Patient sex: F
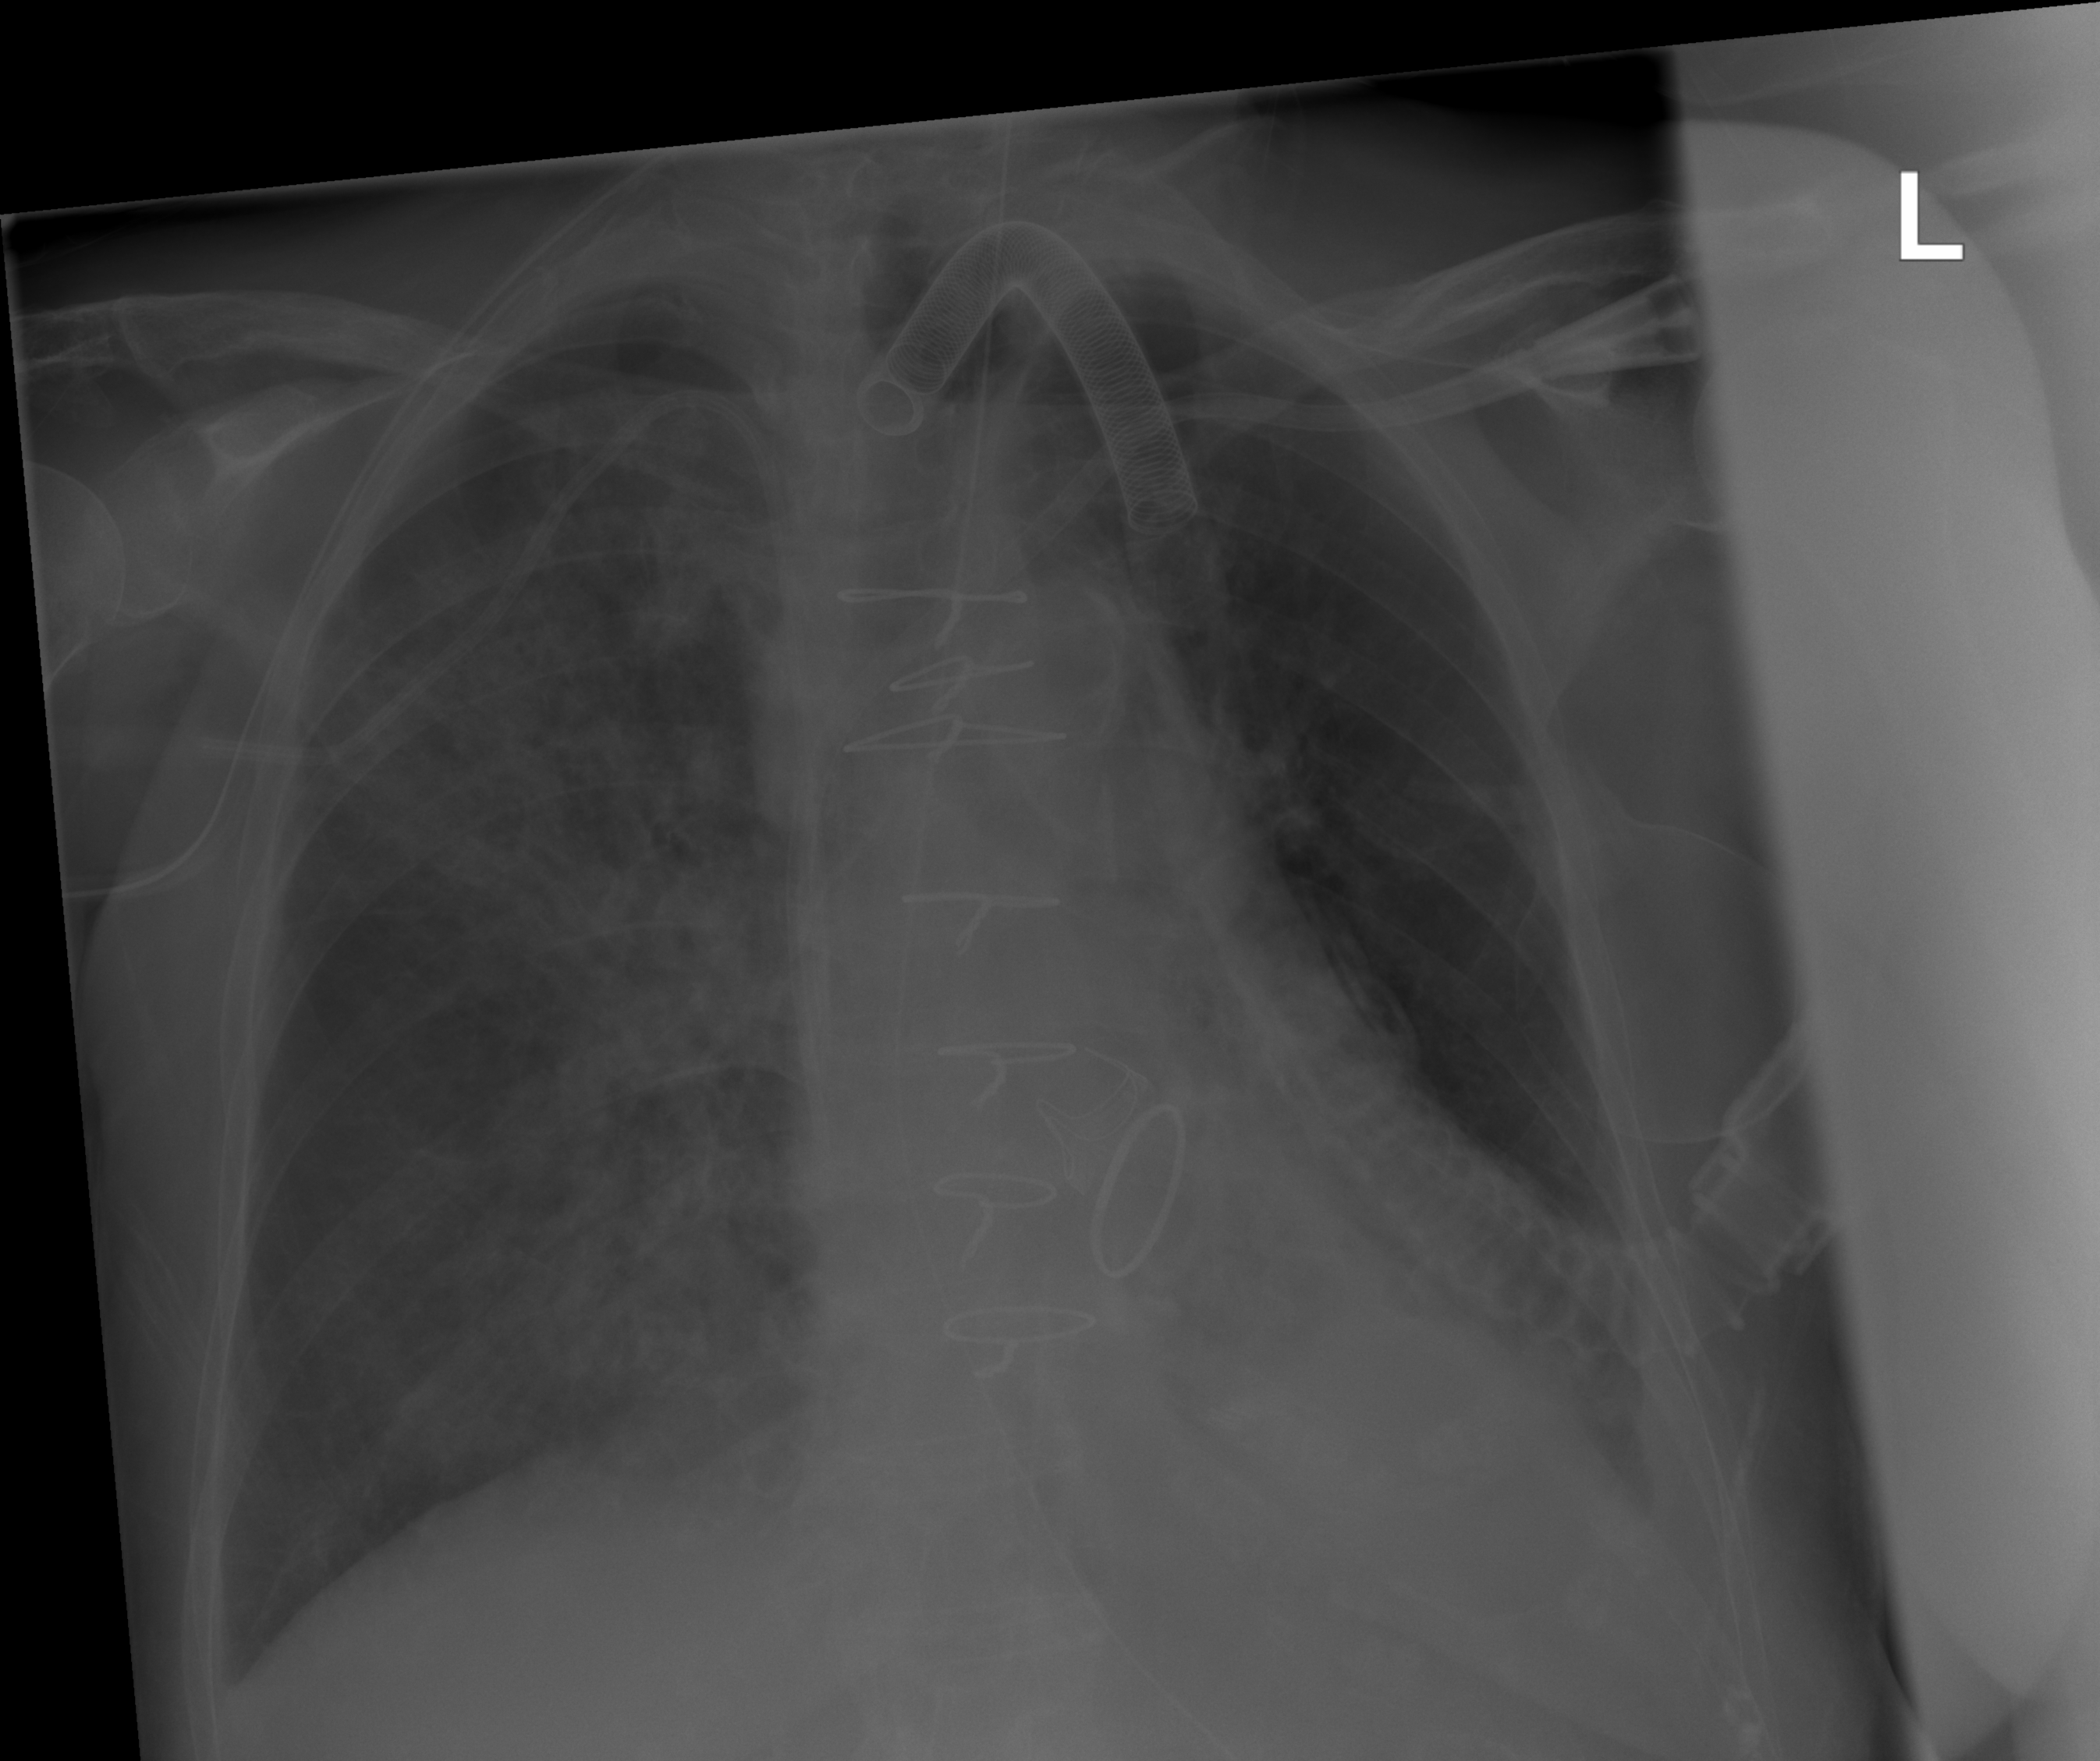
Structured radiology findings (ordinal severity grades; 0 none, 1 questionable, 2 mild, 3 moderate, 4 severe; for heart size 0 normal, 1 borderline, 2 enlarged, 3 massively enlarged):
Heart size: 2
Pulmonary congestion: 0
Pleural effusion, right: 0
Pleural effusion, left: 1
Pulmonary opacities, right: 2
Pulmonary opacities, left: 1
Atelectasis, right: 0
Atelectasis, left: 2